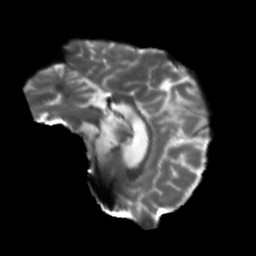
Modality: T2w
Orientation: sagittal
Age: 42
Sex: male
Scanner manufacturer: siemens
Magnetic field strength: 3 T
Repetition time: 5.47 s
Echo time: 0.0854 s